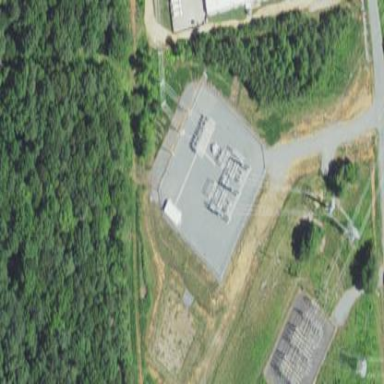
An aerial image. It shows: Distribution power substation secured by fence.